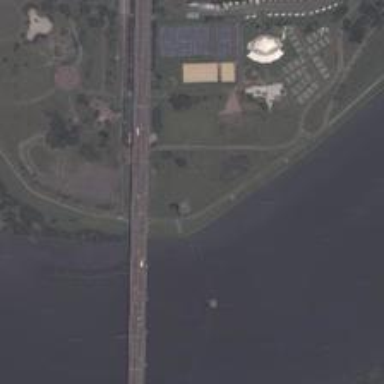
It is obvious that there is a flow of turns where there is a bridge connecting the river on both sides .